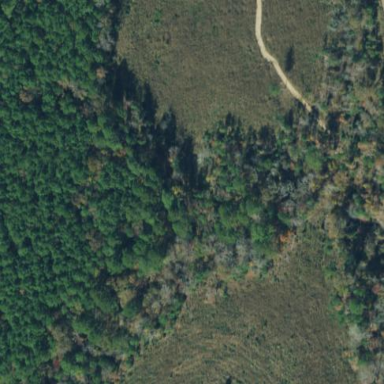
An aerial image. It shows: Mixed woodland area with variety of leaf types and cycles.